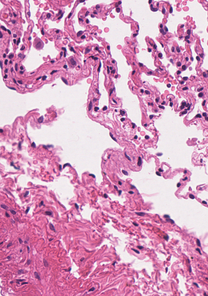
Tumor epithelial tissue: no
Tumor-associated stroma tissue: no
Normal tissue: yes